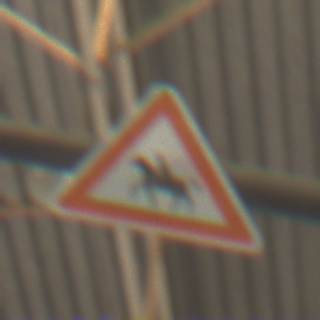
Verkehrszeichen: ReiterRechts
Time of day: Midday
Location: Indoor (Urban)
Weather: NotSpecified
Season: NotSpecified
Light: Natural